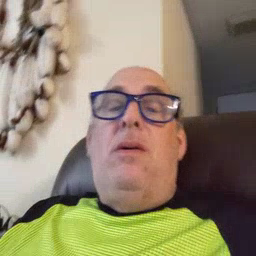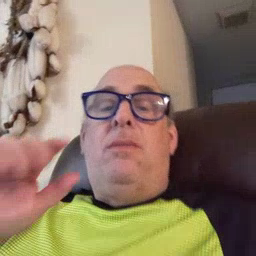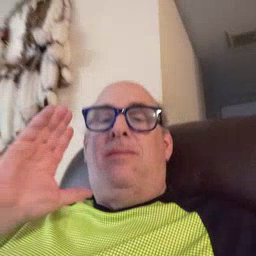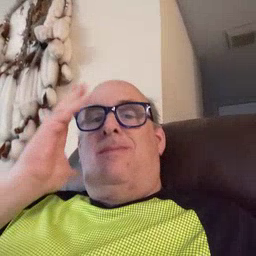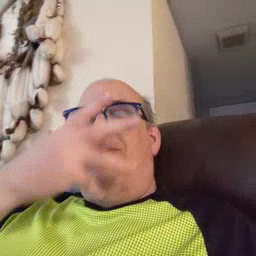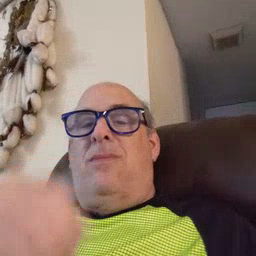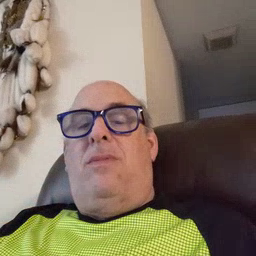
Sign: pretty